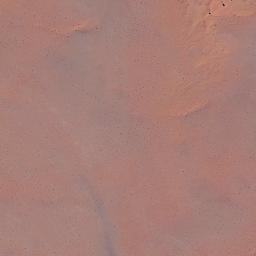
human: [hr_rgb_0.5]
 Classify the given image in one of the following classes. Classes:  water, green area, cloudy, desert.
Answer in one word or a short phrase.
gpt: desert